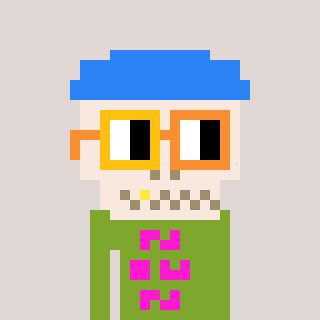
a pixel art character with square yellow and orange glasses, a skeleton-hat-shaped head and a slimegreen-colored body on a warm background